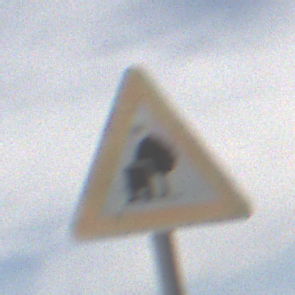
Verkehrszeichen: UnzureichendesLichtraumprofil
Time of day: Midday
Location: Outdoor (Nature)
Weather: PartlyCloudy
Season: NotSpecified
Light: Natural